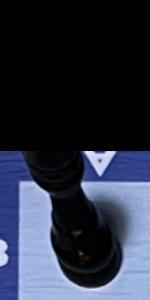
Label: Rook_Black